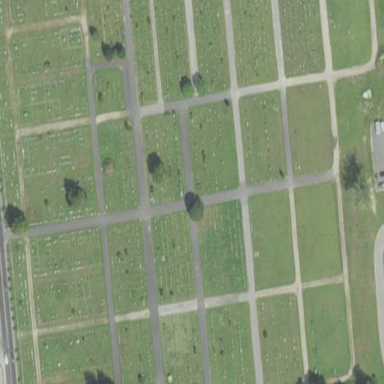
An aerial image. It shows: Cemetery that holds historical significance.